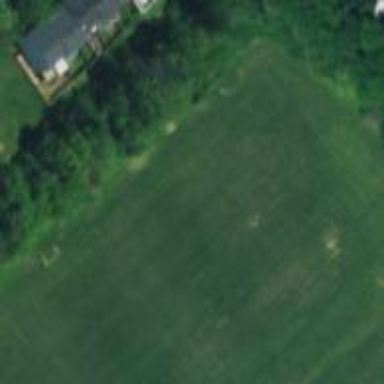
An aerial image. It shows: Soccer pitch for leisure land activities.